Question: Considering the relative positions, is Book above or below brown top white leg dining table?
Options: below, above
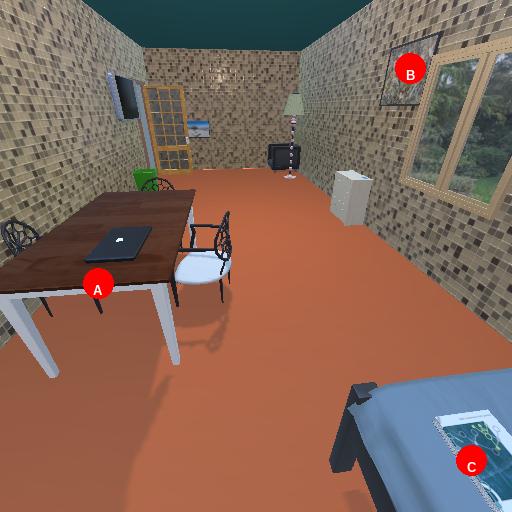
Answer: below